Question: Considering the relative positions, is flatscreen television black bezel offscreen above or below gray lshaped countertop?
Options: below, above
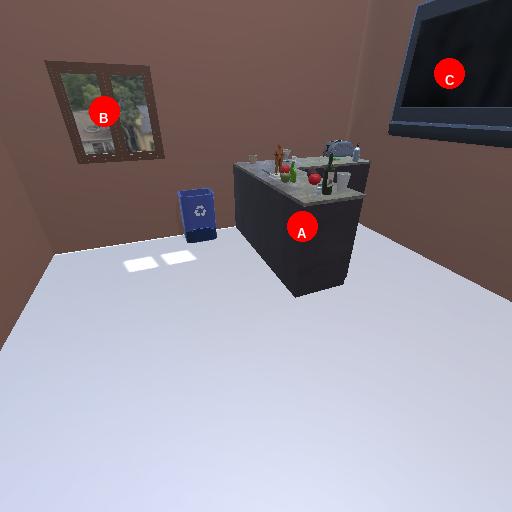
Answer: below